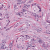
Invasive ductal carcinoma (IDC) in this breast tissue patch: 1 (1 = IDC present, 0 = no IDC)